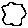
Label: hexagon